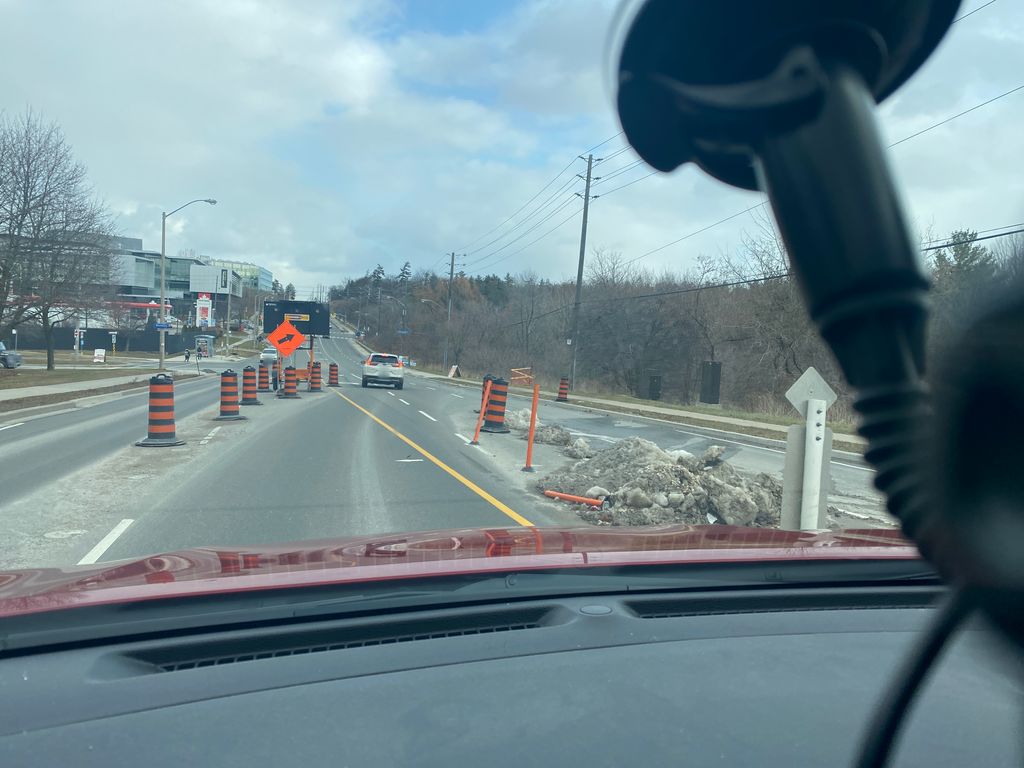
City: toronto